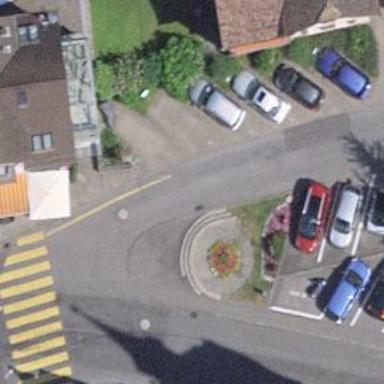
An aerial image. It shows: Footway.